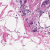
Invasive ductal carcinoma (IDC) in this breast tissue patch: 0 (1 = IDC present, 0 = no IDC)